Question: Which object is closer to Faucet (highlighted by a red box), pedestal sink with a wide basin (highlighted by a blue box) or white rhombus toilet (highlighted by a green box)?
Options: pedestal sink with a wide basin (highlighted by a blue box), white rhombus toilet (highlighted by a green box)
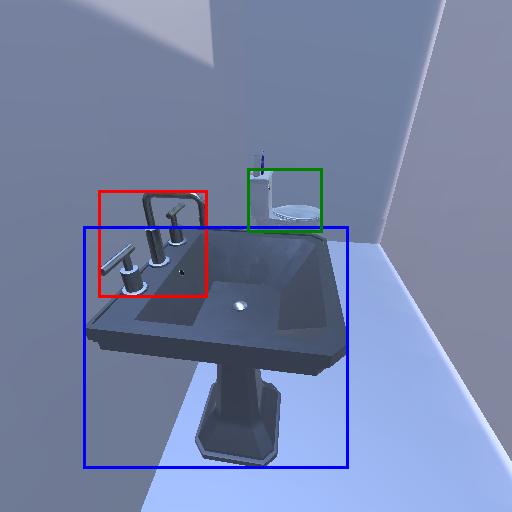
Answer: pedestal sink with a wide basin (highlighted by a blue box)